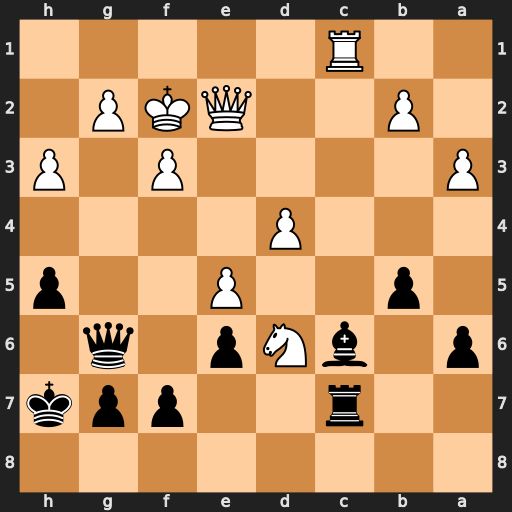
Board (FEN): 8/2r2ppk/p1bNp1q1/1p2P2p/3P4/P4P1P/1P2QKP1/2R5
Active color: b
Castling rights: -
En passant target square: -
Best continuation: Bxf3 Qxf3 Rxc1